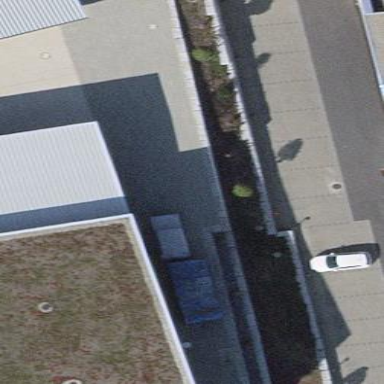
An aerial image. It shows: Paved parking area.